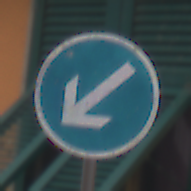
Verkehrszeichen: VorgeschriebeneVorbeifahrtLinks
Umgebung: Outdoor, Urban
Tageszeit: Midday
Wetter: Overcast
Licht: Natural
Jahreszeit: NotSpecified
Kontrast: LowContrast